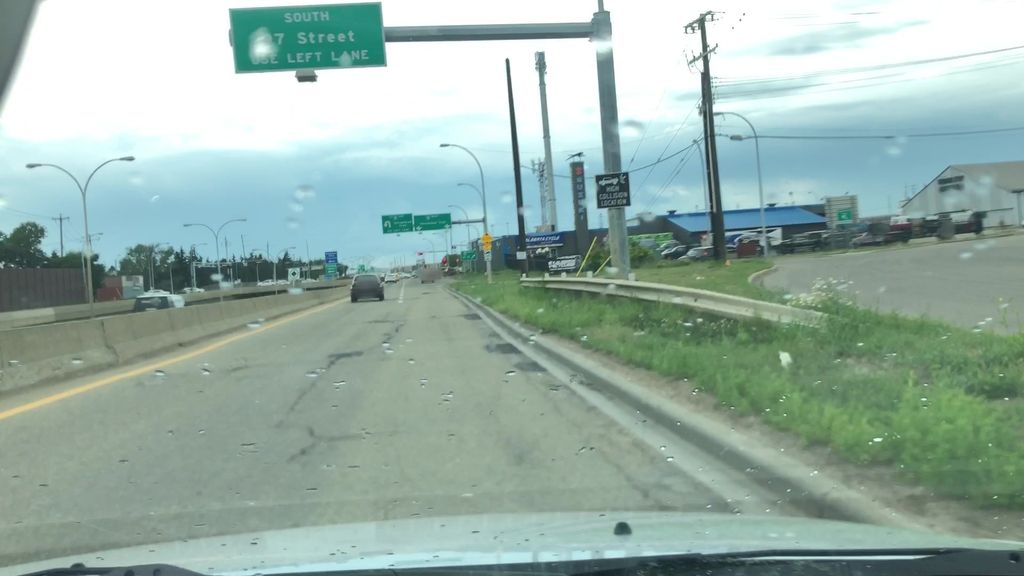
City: edmonton